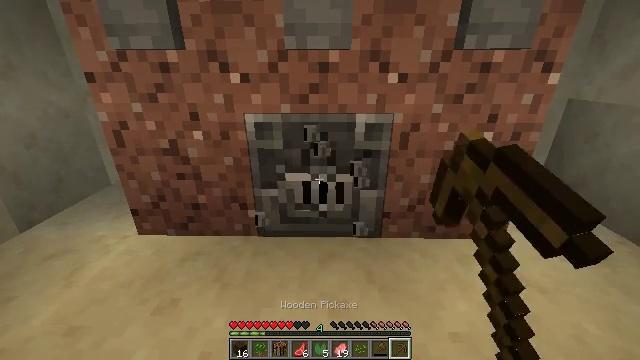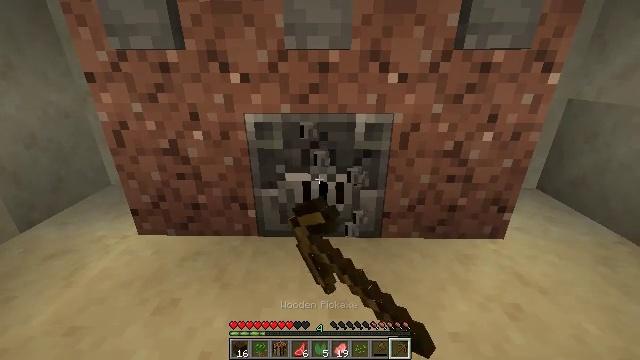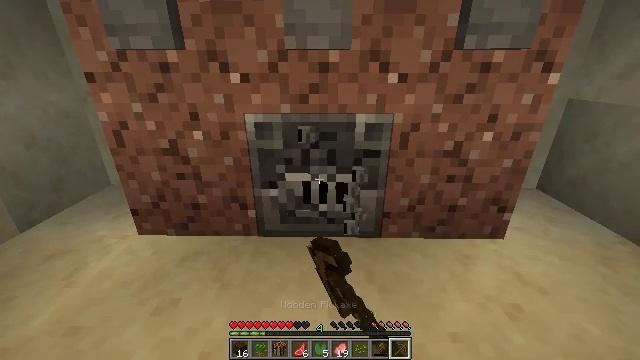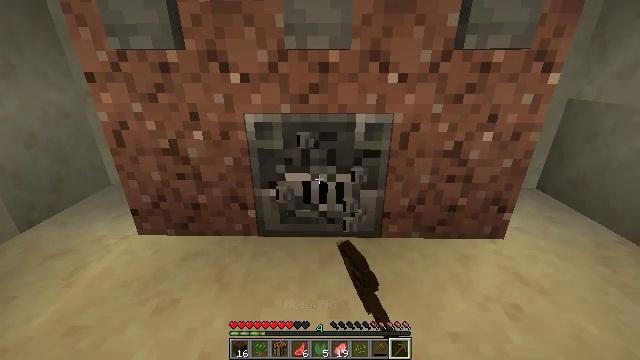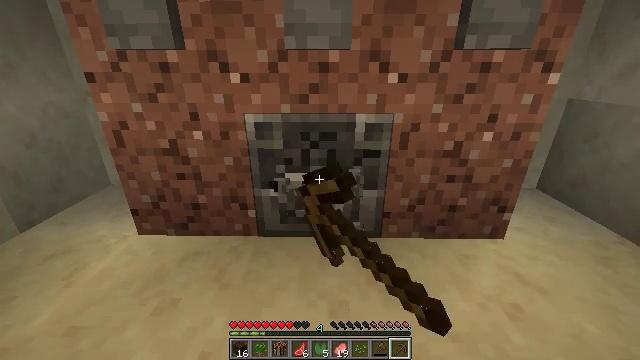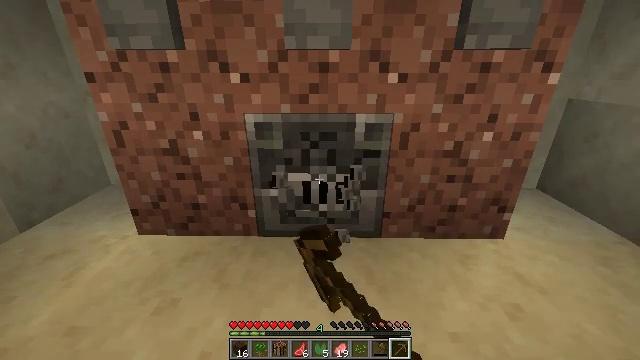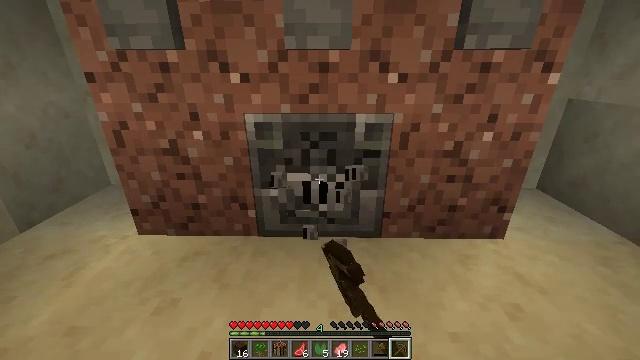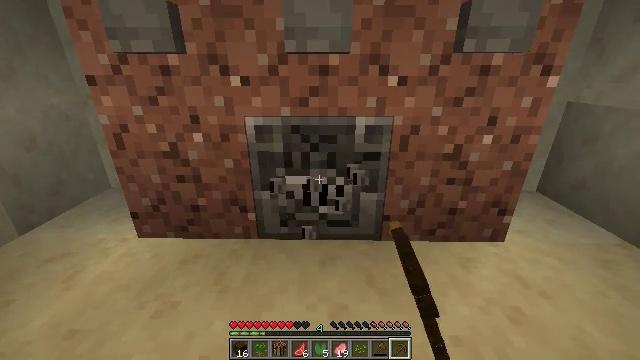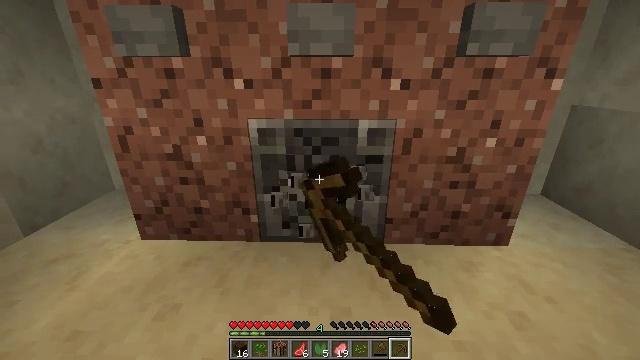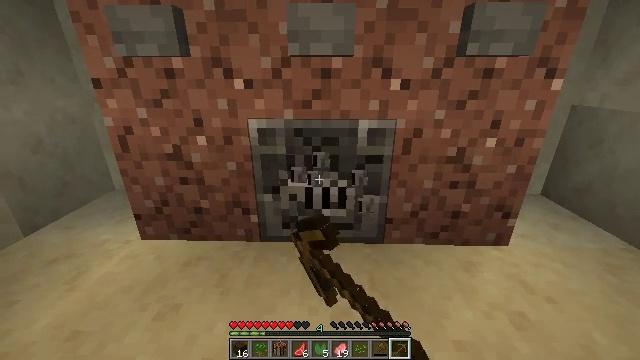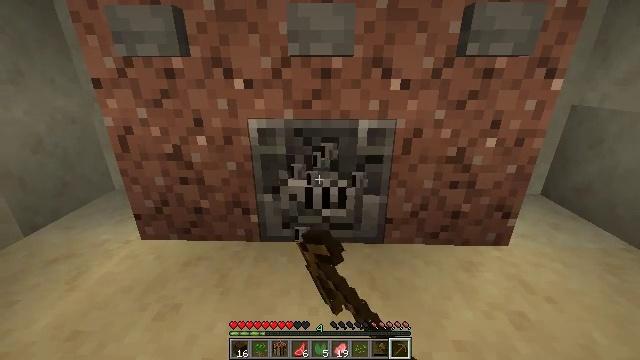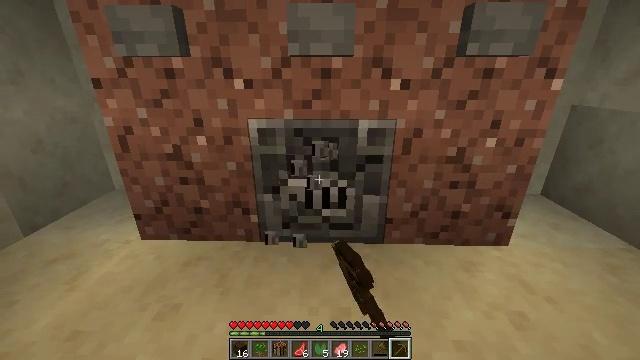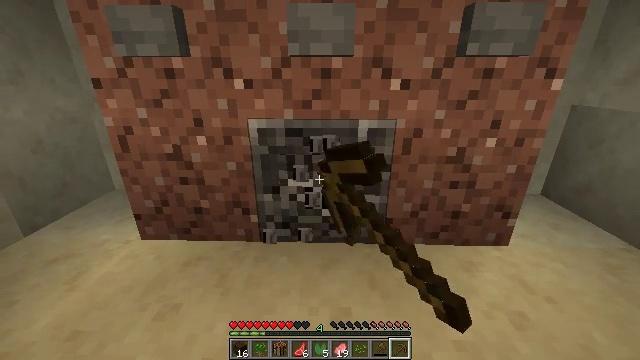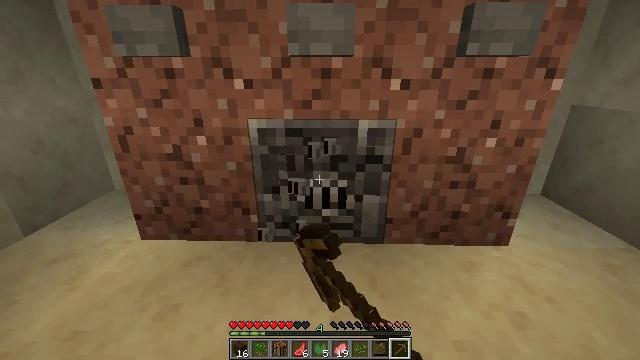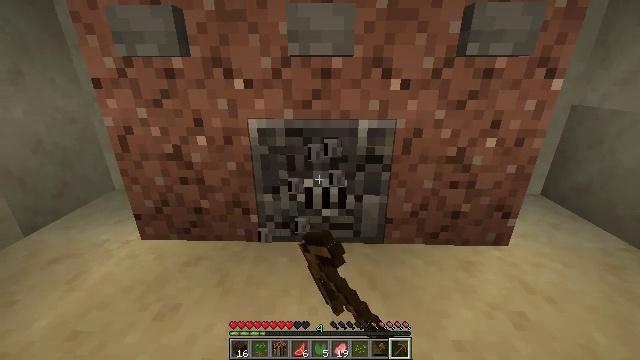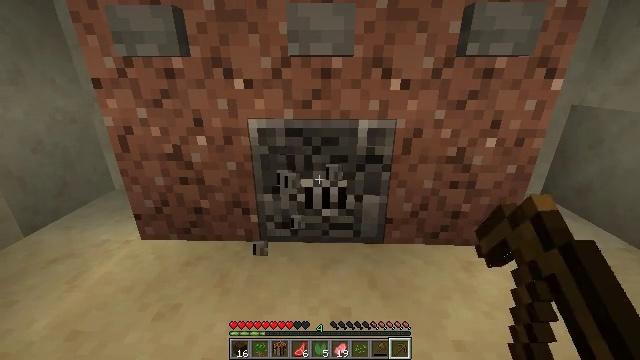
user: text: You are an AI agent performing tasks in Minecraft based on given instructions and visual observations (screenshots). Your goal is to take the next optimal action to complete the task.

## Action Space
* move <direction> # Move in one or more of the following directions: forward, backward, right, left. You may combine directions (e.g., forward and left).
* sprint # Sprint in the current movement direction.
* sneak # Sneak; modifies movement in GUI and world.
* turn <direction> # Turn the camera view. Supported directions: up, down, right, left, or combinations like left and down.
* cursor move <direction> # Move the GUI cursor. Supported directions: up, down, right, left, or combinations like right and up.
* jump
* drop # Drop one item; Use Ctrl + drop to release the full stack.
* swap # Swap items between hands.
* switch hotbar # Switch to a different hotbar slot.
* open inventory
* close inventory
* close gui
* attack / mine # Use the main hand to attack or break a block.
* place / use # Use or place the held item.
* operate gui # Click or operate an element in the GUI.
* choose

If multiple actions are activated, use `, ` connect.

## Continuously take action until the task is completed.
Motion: motion action
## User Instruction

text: Collect the blast furnace by mining it.
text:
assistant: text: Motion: sneak, attack / mine
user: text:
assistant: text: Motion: sneak, attack / mine
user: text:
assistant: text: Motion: sneak, attack / mine
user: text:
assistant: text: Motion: sneak, attack / mine
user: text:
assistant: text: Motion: sneak, attack / mine
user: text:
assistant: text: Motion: sneak, attack / mine
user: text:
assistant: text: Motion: sneak, attack / mine
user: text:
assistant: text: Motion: sneak, attack / mine
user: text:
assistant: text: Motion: sneak, attack / mine
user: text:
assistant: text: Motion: sneak, attack / mine
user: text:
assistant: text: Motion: sneak, attack / mine
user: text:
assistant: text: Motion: sneak, attack / mine
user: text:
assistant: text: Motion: sneak, attack / mine
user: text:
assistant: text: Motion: sneak, attack / mine
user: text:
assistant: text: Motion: sneak, attack / mine
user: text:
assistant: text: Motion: sneak, attack / mine
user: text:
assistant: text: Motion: sneak, attack / mine
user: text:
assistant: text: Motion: sneak, attack / mine
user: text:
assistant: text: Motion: sneak, attack / mine
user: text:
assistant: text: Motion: sneak, attack / mine
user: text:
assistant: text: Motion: sneak, attack / mine
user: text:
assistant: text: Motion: sneak, attack / mine
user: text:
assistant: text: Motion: sneak, attack / mine
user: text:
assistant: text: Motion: sneak, attack / mine
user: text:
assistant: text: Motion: sneak, attack / mine
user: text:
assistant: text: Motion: sneak, attack / mine
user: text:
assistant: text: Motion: sneak, attack / mine
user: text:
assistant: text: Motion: sneak, attack / mine